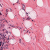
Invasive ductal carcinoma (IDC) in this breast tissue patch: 0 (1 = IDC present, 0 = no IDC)